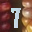
Label: 7